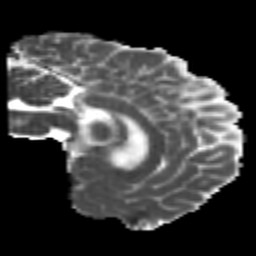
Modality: MD
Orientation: sagittal
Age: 22
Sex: male
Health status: healthy
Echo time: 0.074 s